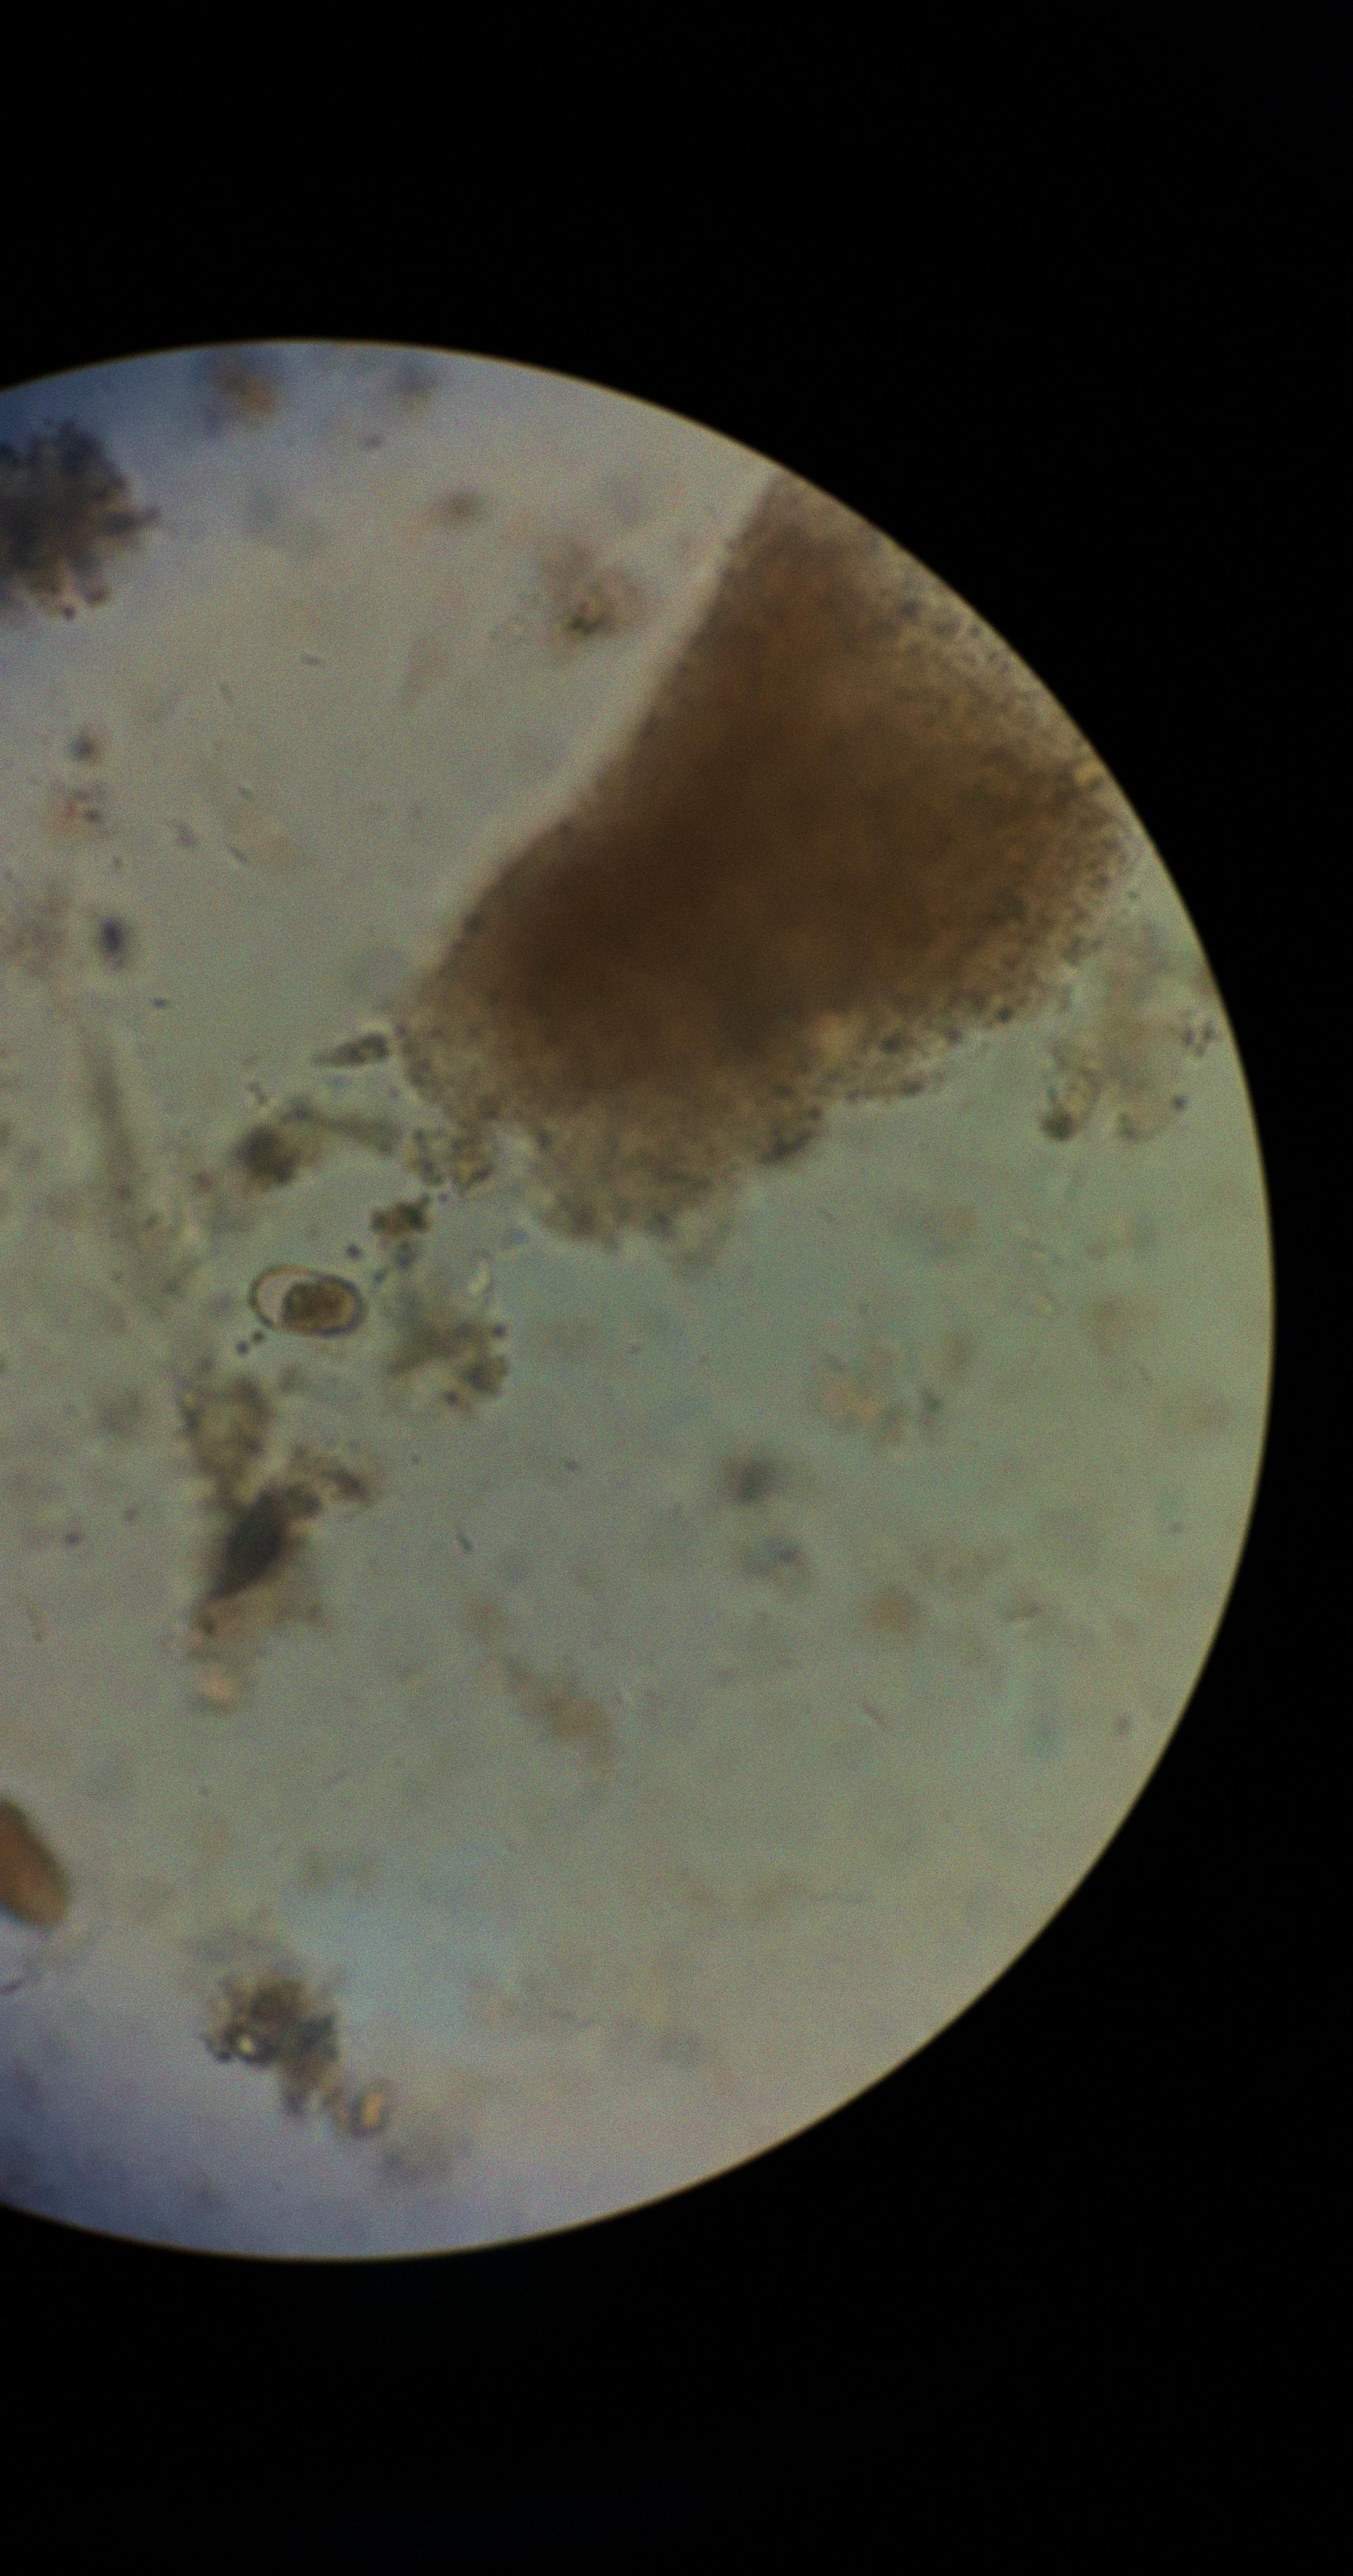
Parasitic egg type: Capillaria philippinensis